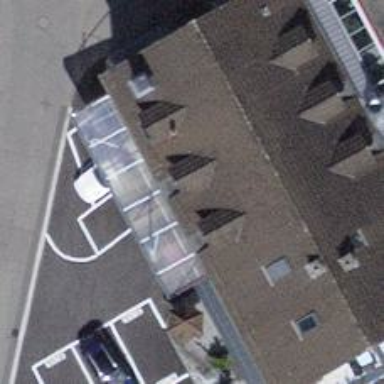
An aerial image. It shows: Car repair shop.